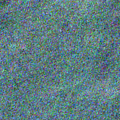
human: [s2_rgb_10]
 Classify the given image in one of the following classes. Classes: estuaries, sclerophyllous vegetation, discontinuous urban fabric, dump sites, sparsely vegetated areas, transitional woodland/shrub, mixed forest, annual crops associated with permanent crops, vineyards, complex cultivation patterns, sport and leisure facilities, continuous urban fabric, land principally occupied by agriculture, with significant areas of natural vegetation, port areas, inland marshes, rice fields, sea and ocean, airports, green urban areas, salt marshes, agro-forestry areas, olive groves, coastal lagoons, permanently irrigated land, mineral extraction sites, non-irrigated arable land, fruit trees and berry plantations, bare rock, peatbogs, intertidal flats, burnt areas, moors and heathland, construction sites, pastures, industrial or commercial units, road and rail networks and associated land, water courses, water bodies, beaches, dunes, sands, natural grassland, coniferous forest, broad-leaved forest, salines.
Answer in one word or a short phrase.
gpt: water bodies